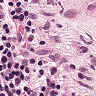
Metastatic tissue present: no